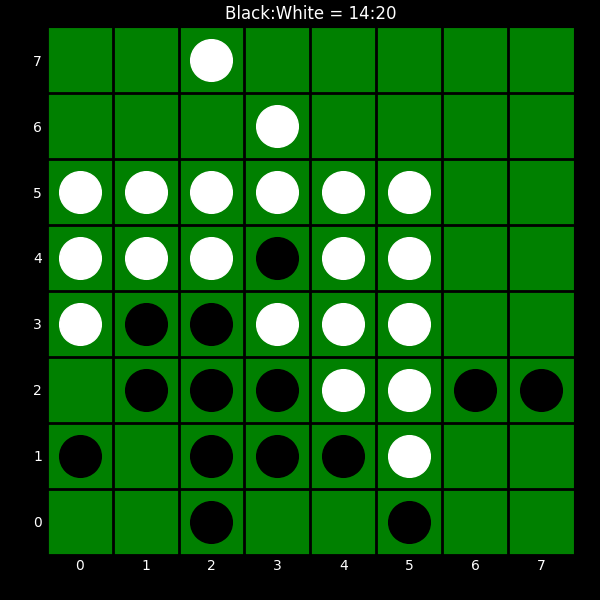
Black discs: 14
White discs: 20